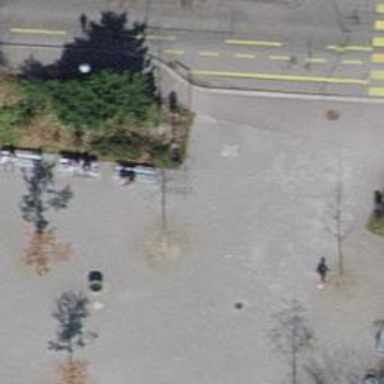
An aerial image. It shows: Bench.